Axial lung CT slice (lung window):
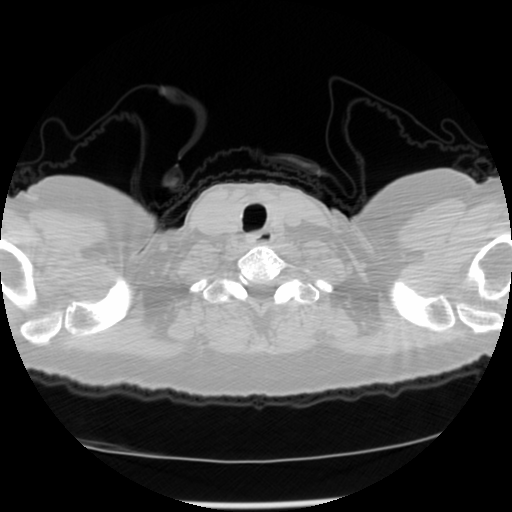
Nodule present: no